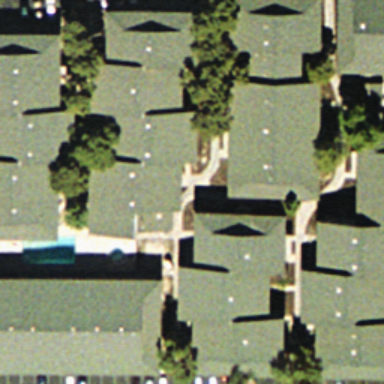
This is a dense residential area with lots of houses with green roofs .